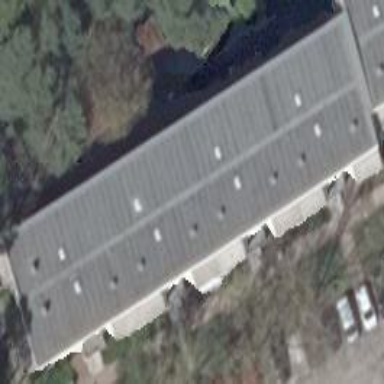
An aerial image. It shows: Apartment building with flat roof.